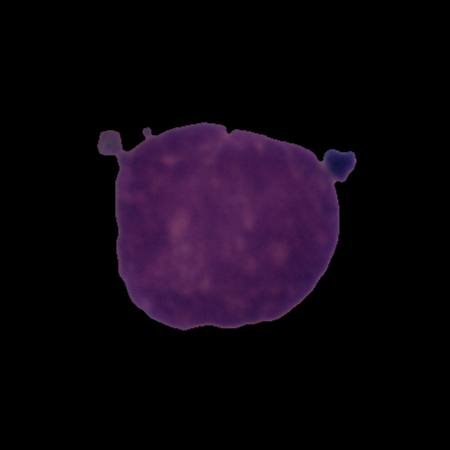
Label: cancer